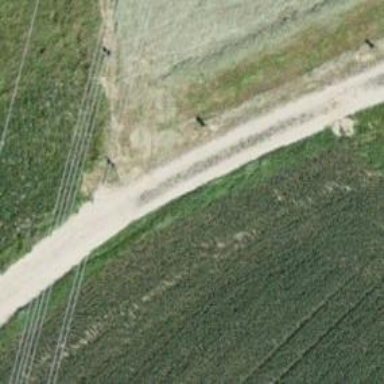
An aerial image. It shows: Unpaved track with grade3 track type.